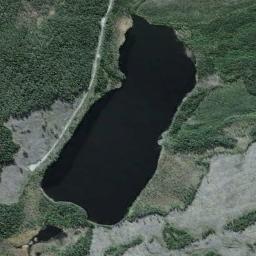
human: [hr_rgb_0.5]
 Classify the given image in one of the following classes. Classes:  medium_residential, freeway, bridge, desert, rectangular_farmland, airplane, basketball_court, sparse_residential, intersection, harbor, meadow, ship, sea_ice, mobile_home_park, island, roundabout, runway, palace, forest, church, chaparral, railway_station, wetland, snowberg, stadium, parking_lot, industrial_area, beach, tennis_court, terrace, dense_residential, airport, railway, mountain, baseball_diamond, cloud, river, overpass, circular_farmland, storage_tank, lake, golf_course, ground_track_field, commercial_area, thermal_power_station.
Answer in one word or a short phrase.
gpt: lake